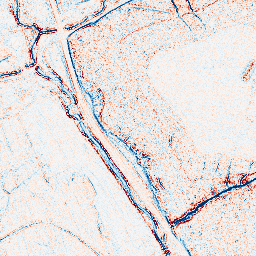
Category: edge_preserving
Decomposition family: bilateral
Decomposition parameters: d: 5
sigma_color: 75
sigma_space: 50
Upsampling method: sinc_hamming
Upsampling parameters: scale: 4
kernel_size: 16
Upsampling scale: 4